Question: I'm following the installation tutorial from <URL> which includes the following steps:
'''
$ mkdir MyDataScienceToolbox
$ cd MyDataScienceToolbox
$ vagrant init data-science-toolbox/data-science-at-the-command-line
$ vagrant up
'''
When I try the 'vagrant up' step, my virtual machine goes into the "Power off" state, giving the following error, in a dialog box illustrated below:
---
The virtual machine has terminated unexpectedly during startup with exit code 1.
Details:
- 'E_FAIL (0x80004005)'- -
---

I'm new to the command line, so if you have the patience, please talk like you talk to a 5 year old.
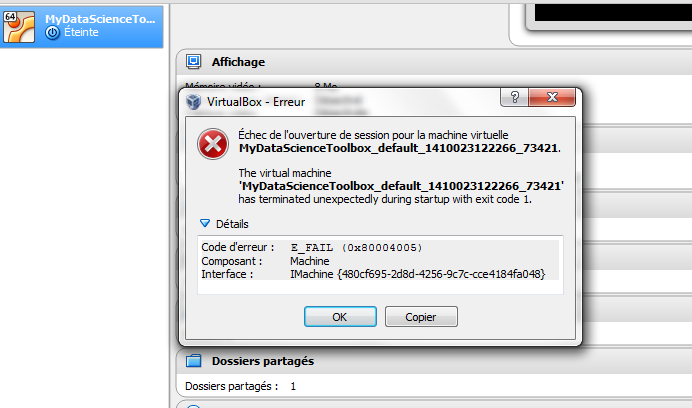
Answer: Are you using VirtualBox 4.3.14? Release 4.3.14 has a <URL> with starting VMs whilst certain security suites are installed on Windows.
You can either try the experimental fix 4.3.15 from <URL>, although bear in mind that older builds may have security vulnerabilities.